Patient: sex F, age 35
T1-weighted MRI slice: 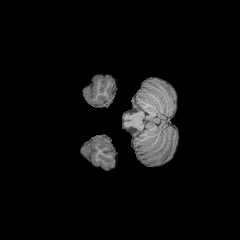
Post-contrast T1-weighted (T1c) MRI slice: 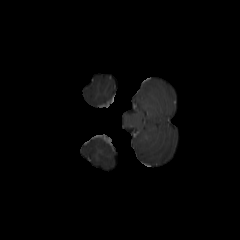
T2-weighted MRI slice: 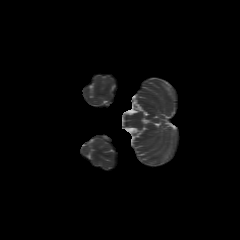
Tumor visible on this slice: no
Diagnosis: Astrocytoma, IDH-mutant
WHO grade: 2